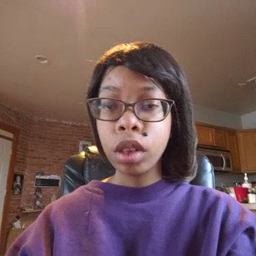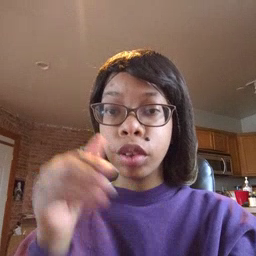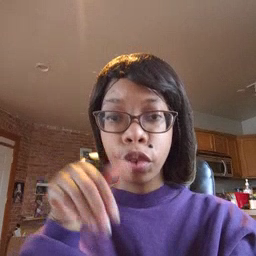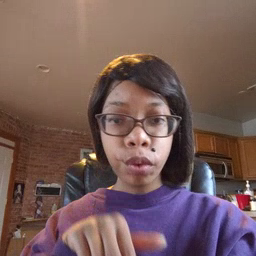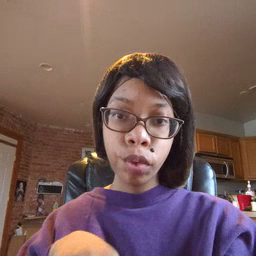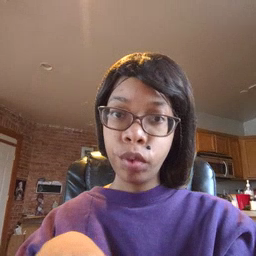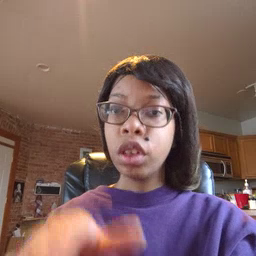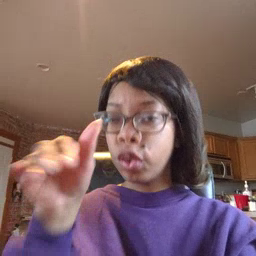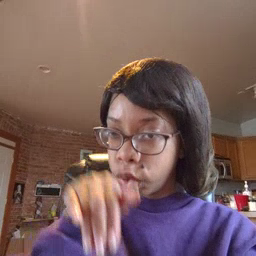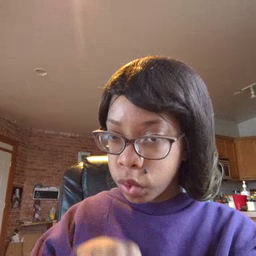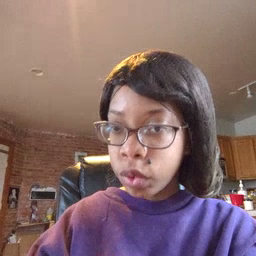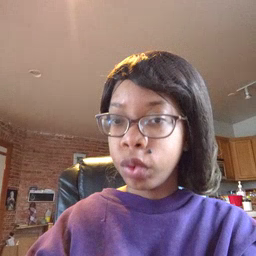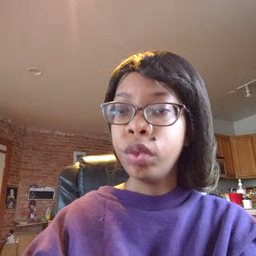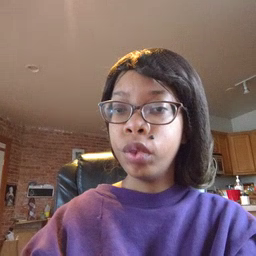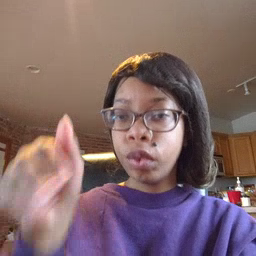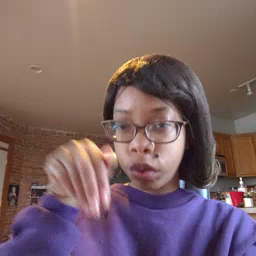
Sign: into